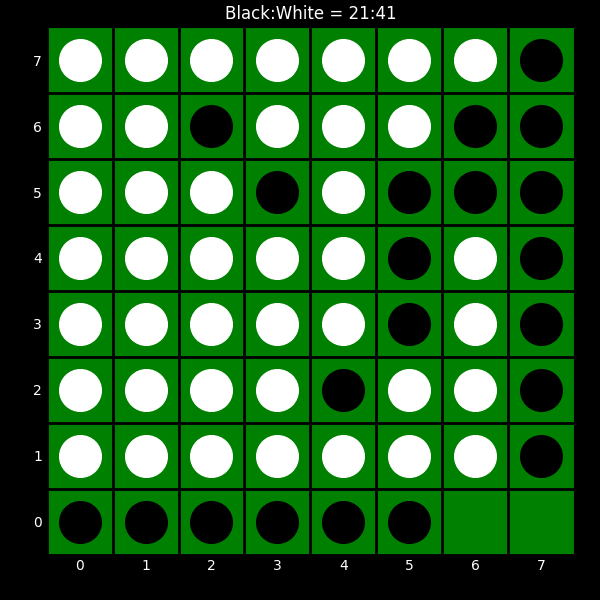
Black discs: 21
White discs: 41